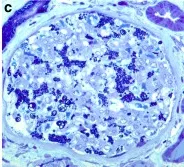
C. Semithin section stained with toluidin blue showed characteristic "blue inclusions" mainly in podocytes. These features together with large podocytes with vacuolated cytoplasm in light microscopy represent a key to the morphological diagnosis of FD.
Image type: pathology (methylene_blue)